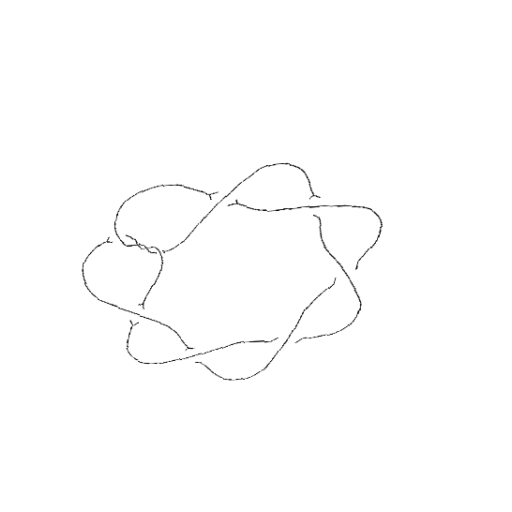
Crossing number: 10